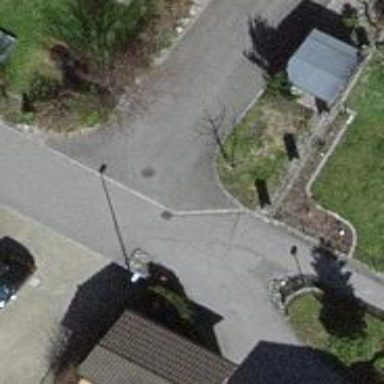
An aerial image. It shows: Paved residential road.